Field crop: maize
Growth stage: 2
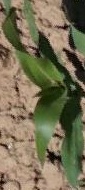
Species: maize